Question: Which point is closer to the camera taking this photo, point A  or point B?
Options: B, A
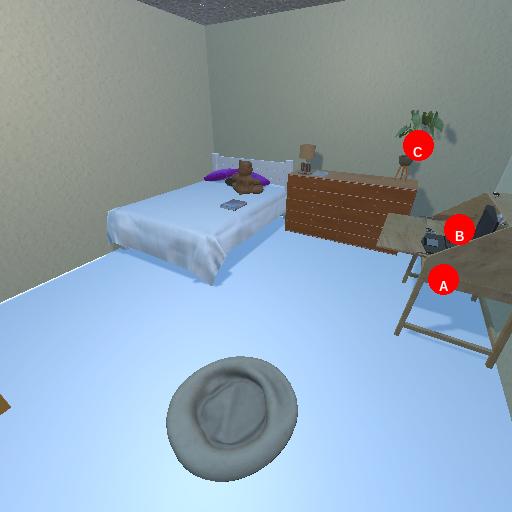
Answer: B